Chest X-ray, AP view. Patient: 57 years old, sex M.
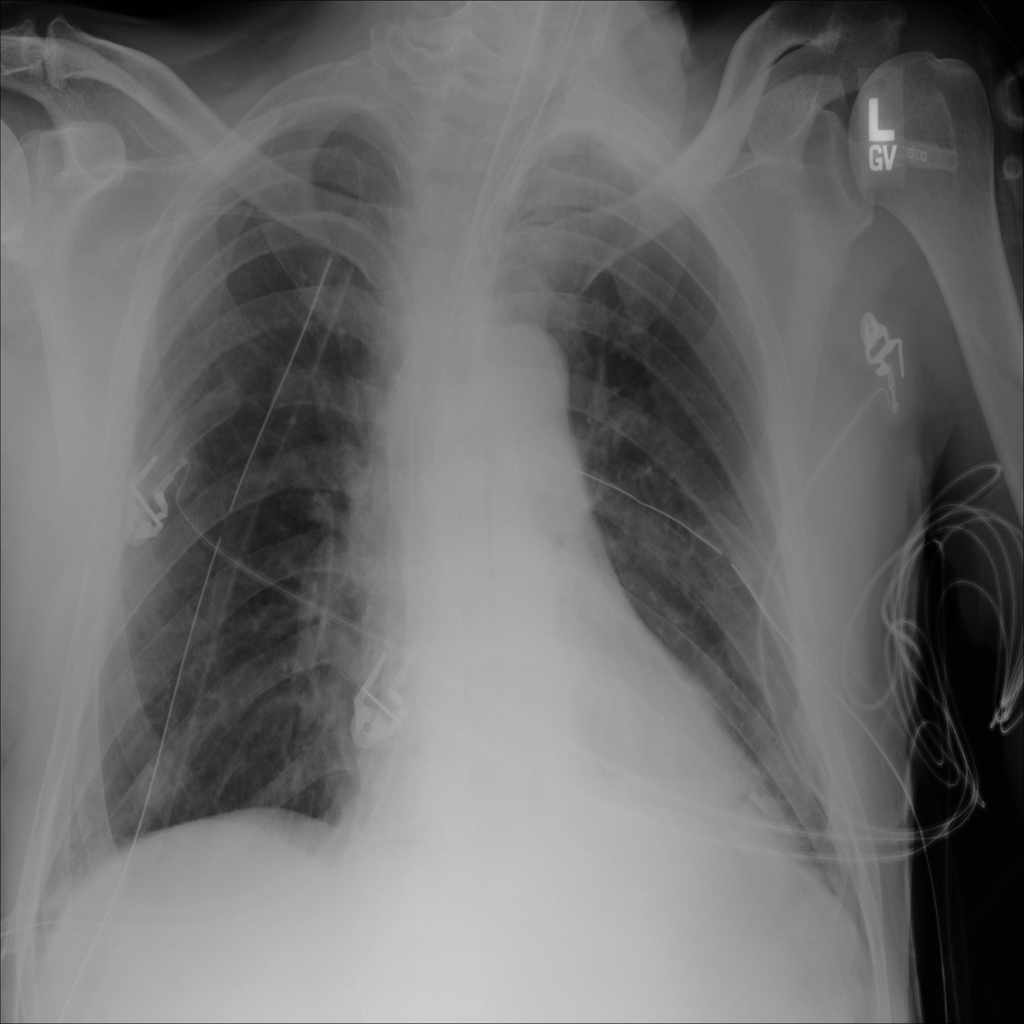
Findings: No Finding